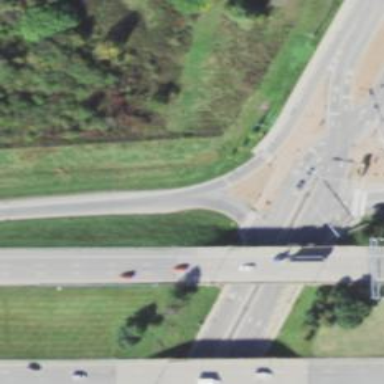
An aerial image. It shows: Asphalt motorway link with Diverging Diamond Interchange (DDI) junction.